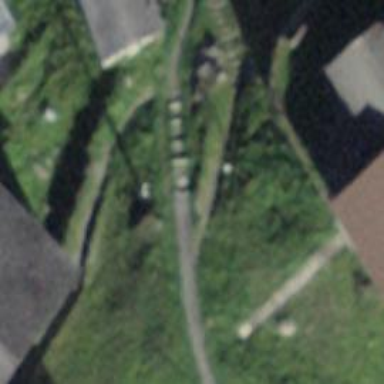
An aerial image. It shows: Rock steps along the road.